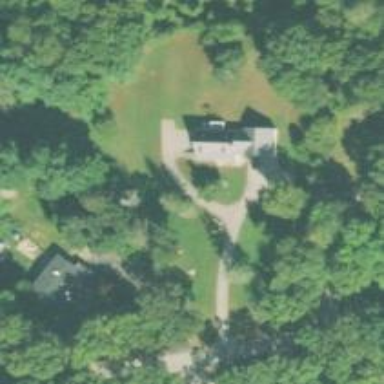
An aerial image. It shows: Residential driveway used as service road.